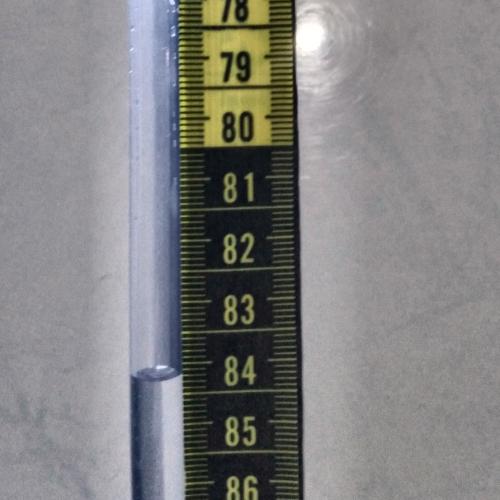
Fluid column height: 84.2 cm